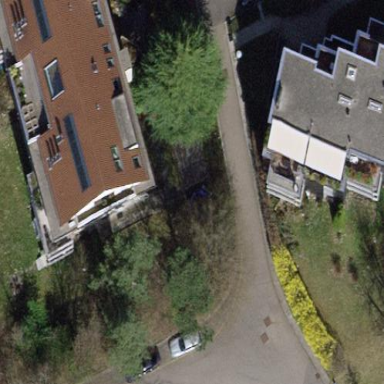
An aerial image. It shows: View of apartment building.